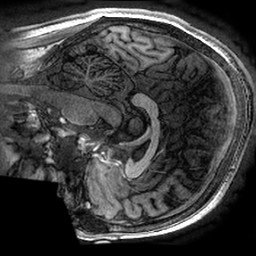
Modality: T1w
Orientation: sagittal
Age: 25
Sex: male
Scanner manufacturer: ge
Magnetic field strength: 3 T
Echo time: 0.002736 s